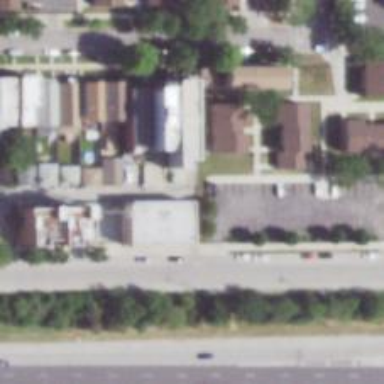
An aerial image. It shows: Alleyway designated as service road.